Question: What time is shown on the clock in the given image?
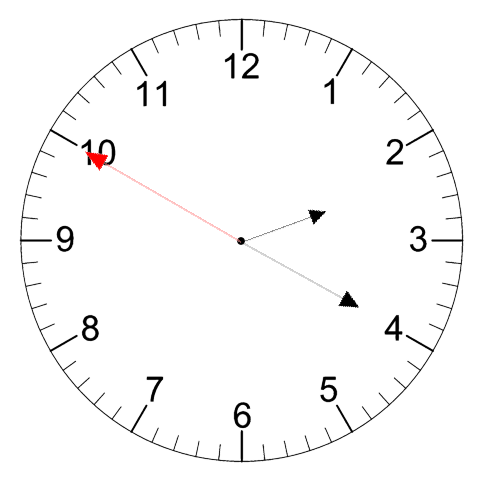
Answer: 02:19:50